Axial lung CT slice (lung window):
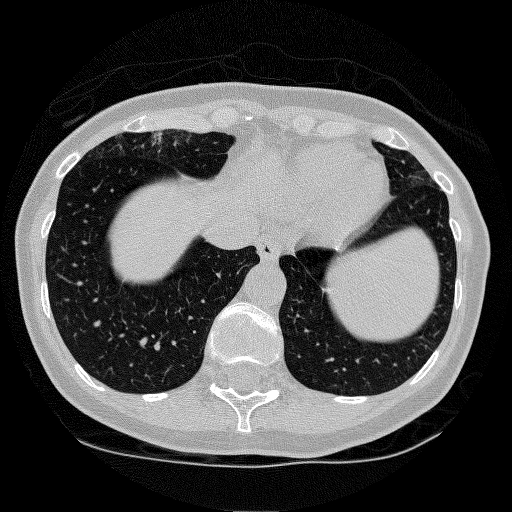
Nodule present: no